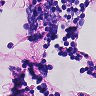
Metastatic tissue present: no